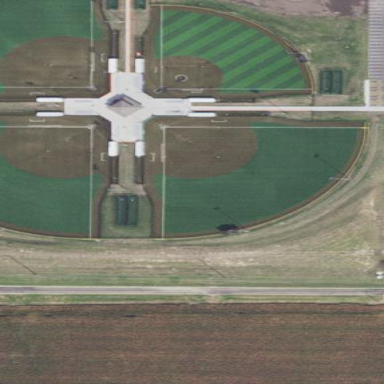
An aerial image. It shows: Baseball pitch for leisure and sports activities.